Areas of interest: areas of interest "Guangzhou Baoli Hardware Co., Ltd."
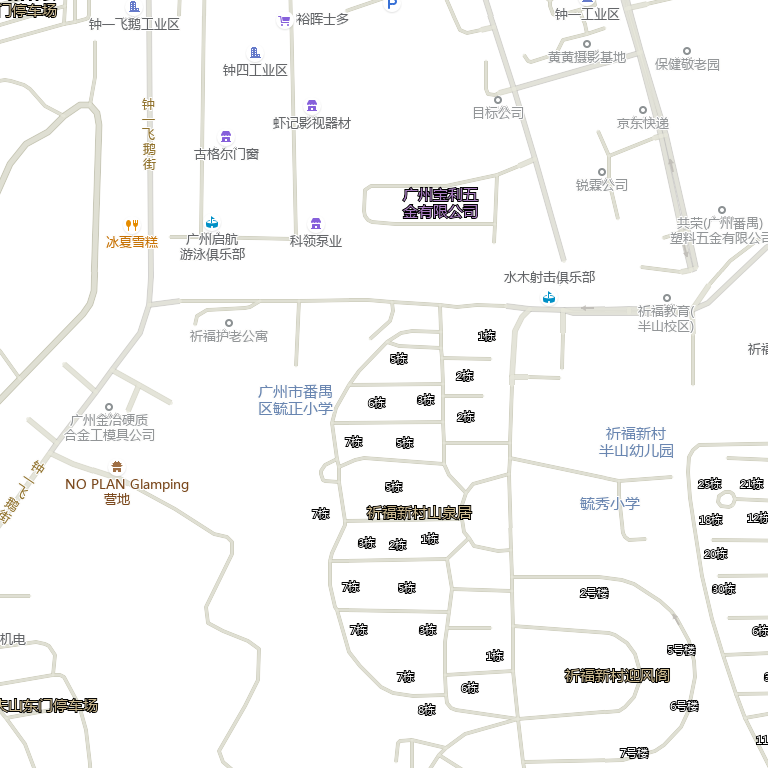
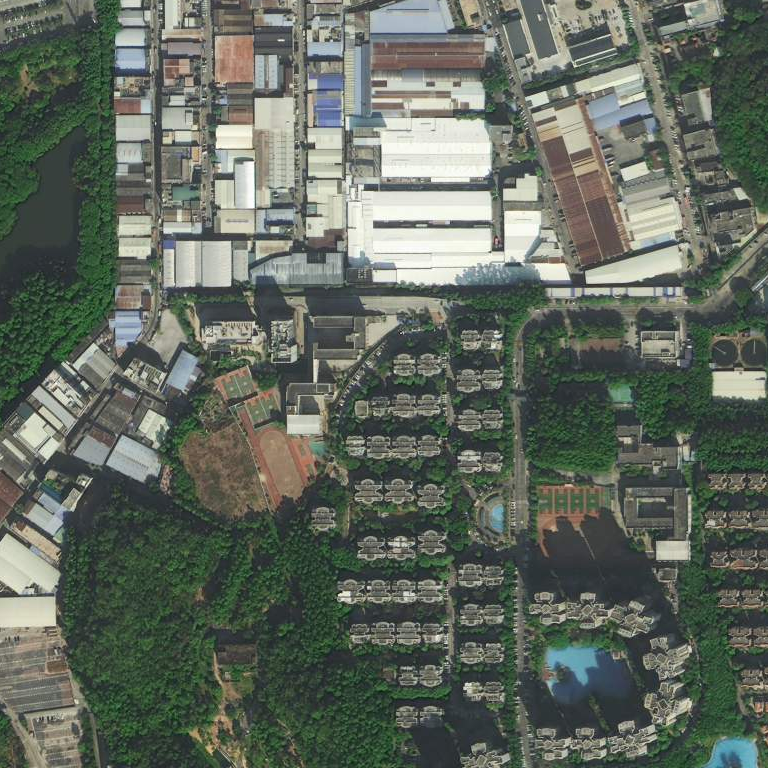